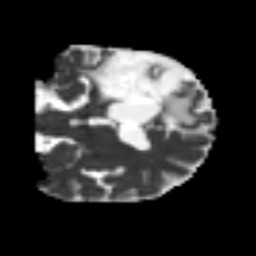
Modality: MD
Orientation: coronal
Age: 50
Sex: male
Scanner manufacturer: siemens
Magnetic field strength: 3 T
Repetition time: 4.987 s
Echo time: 0.0792 s